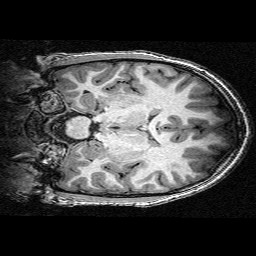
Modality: T1w
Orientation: coronal
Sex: male